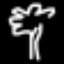
Label: palm tree